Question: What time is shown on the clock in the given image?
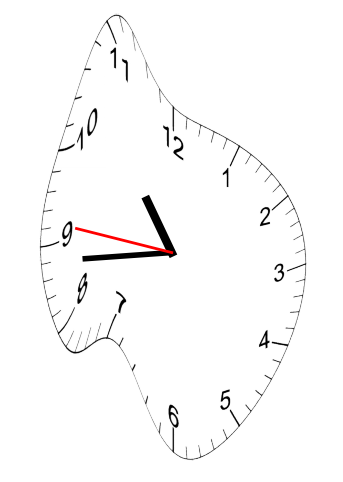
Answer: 10:43:46